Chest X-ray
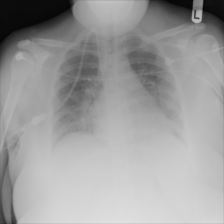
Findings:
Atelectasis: negative
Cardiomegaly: negative
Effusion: negative
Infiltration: positive
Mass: negative
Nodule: negative
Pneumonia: negative
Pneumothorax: negative
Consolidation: negative
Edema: negative
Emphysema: negative
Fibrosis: negative
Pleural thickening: negative
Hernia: negative